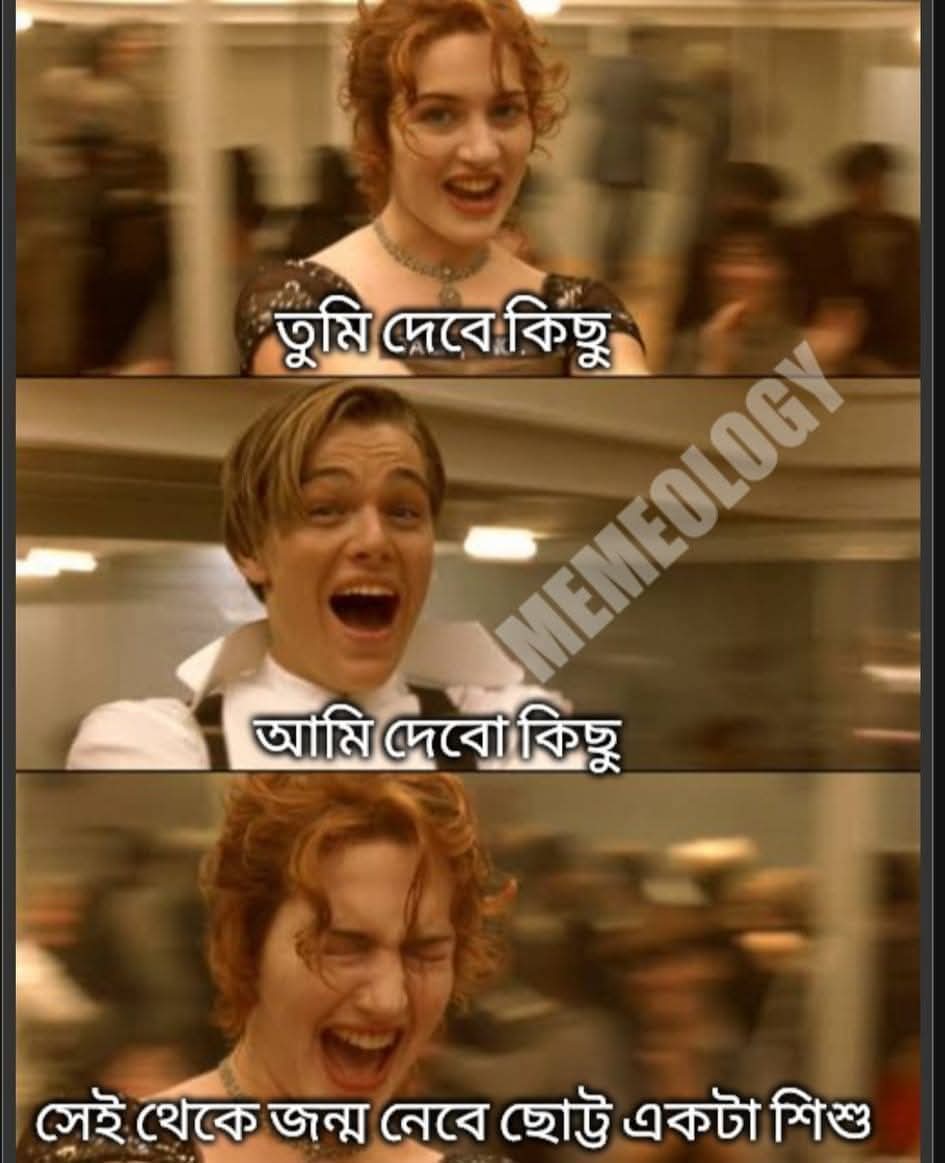
Text: তুমি দেবে কিছু
আমি দেবো কিছু
সেই থেকে জন্ম নেবে ছোট্ট একটা শিশু
Label: Non Hate